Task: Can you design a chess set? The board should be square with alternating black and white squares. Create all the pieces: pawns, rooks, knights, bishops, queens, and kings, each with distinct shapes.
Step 181:
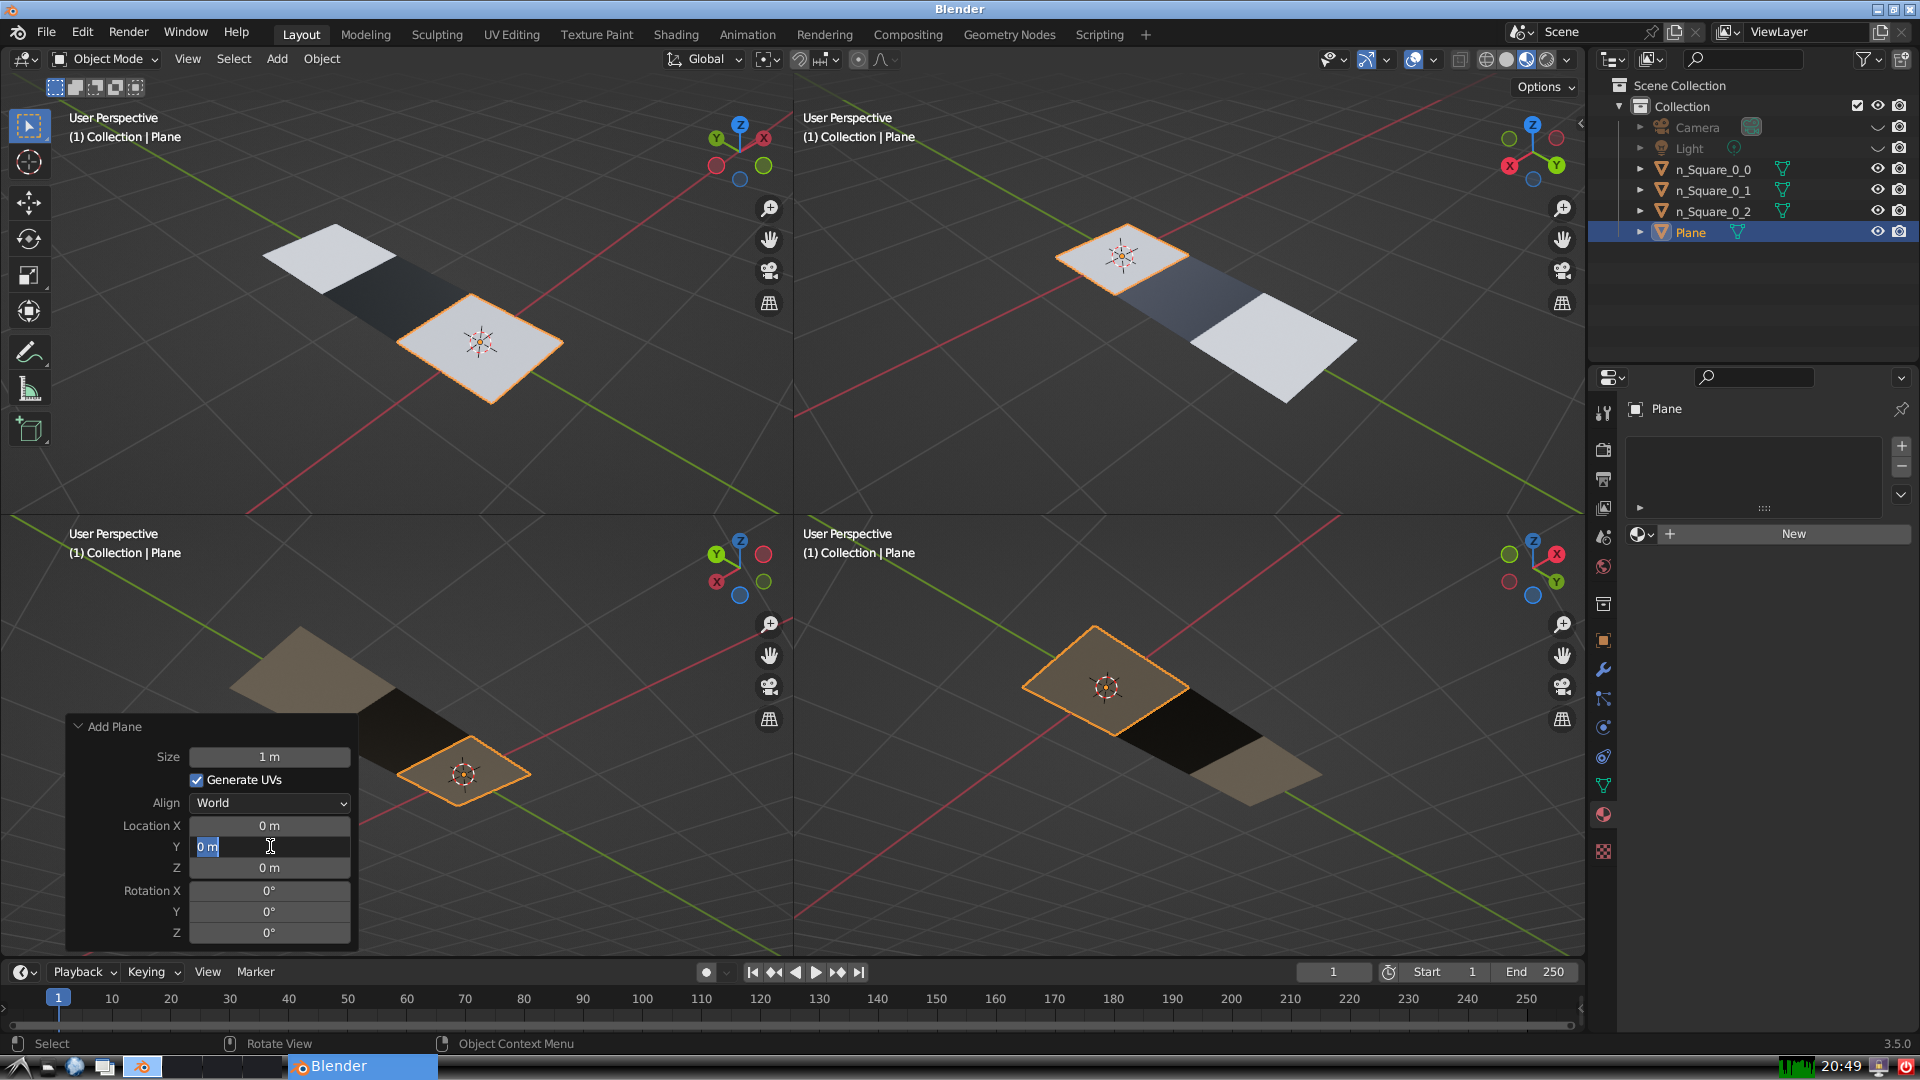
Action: input_text: 3.0